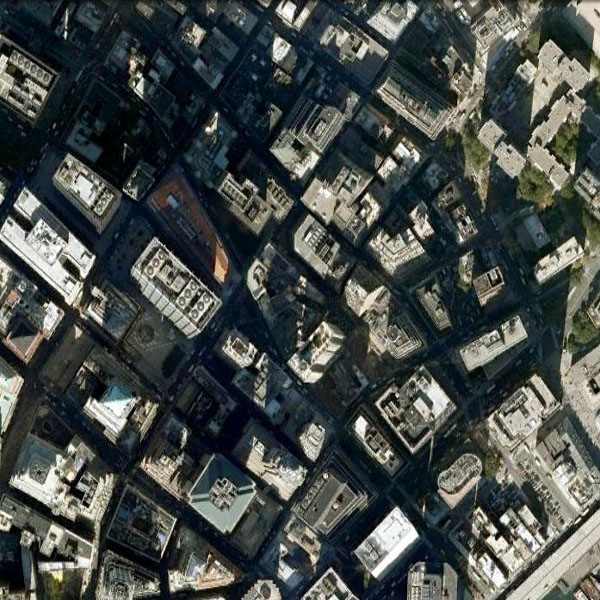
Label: Commercial